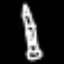
Label: pencil